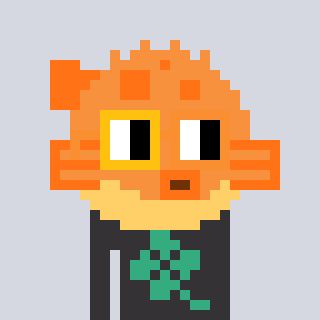
a pixel art character with square yellow and orange glasses, a pufferfish-shaped head and a grayscale-colored body on a cool background